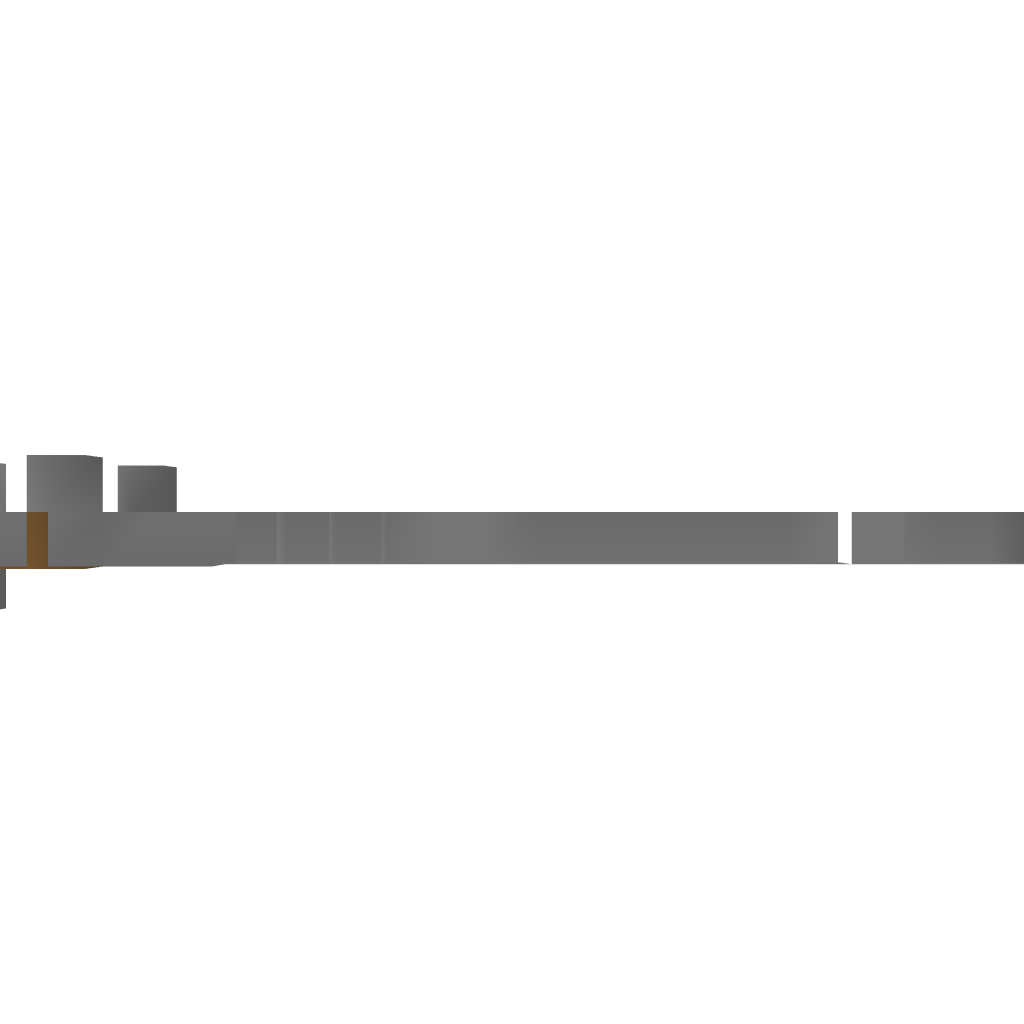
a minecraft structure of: simple row furnaces bad low quality